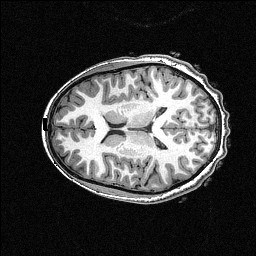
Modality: T1w
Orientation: axial
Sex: female
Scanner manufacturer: siemens
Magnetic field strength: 3 T
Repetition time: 2.3 s
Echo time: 0.00336 s